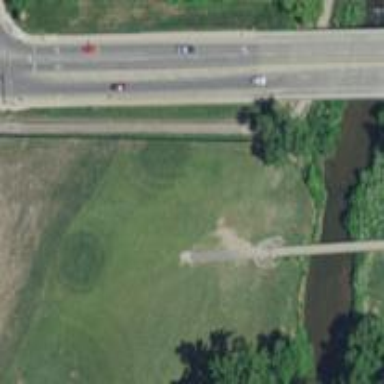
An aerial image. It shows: Footway that resembles golf path.